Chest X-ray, PA view. Patient: 64 years old, sex F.
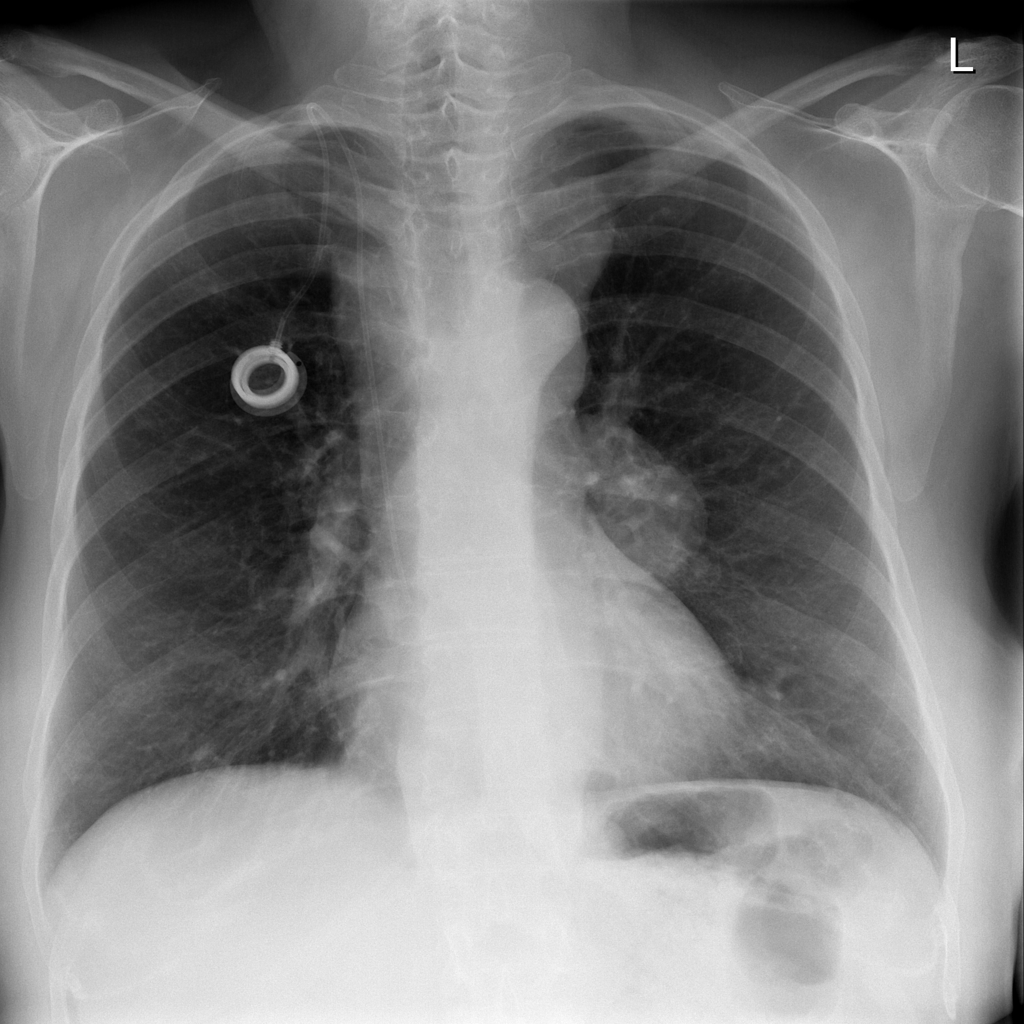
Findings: Mass